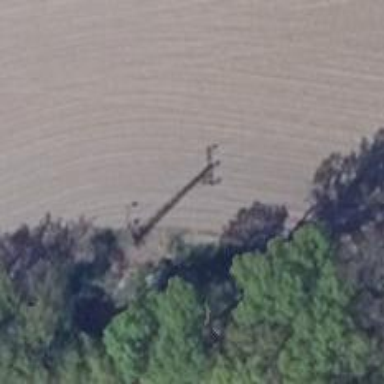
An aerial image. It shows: Minor power line.